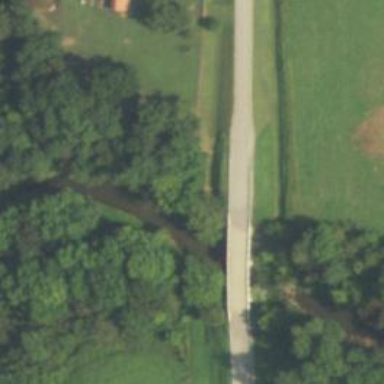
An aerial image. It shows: Residential road with bridge.